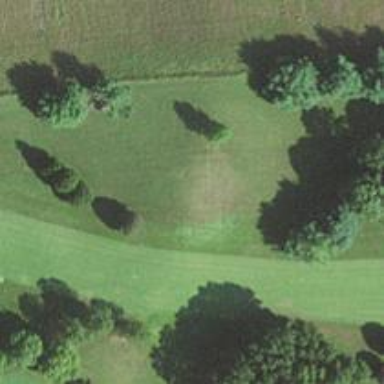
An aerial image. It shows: Grassy area designated as golf fairway.